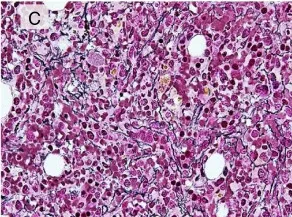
Bone marrow biopsy findings. Reticulin stain highlighted an increase in reticulin fibrosis (50x).
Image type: pathology (h&e)